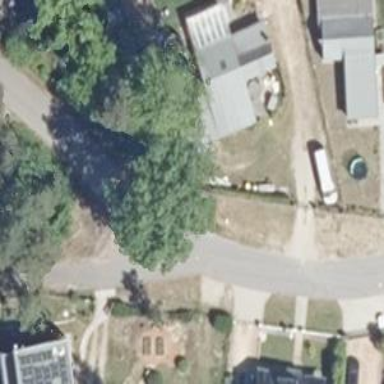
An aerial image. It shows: Residential road.